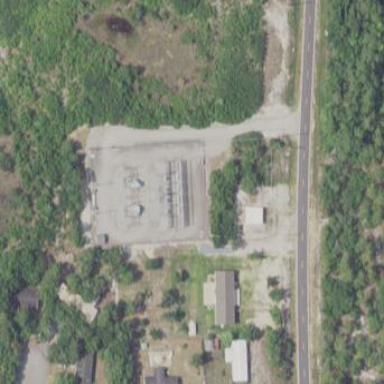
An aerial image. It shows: Distribution level power substation surrounded by fence.